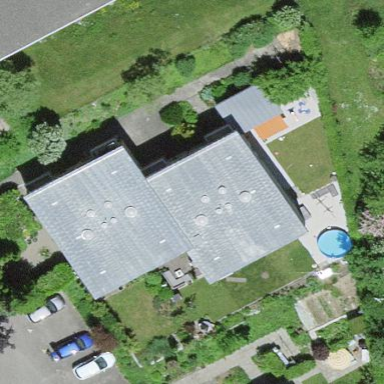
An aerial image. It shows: Flat-roofed house.